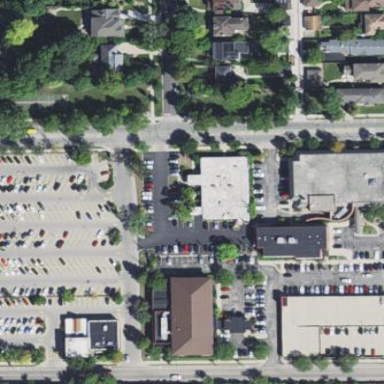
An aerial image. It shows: Parking area.